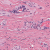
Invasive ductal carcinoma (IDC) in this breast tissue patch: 0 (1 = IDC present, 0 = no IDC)